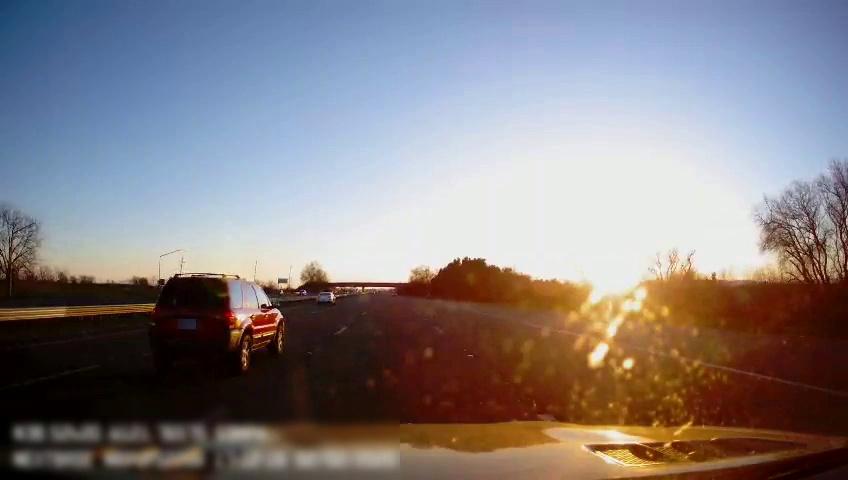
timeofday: Day
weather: Sunny
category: Drivable Space
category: Vehicles | SUV
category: Vehicles | Car
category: Vehicles | SUV
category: Lanes | Alternate Lane
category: Lanes | Alternate Lane
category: Lanes | Current Lane
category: Lanes | Current Lane
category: Lanes | Alternate Lane